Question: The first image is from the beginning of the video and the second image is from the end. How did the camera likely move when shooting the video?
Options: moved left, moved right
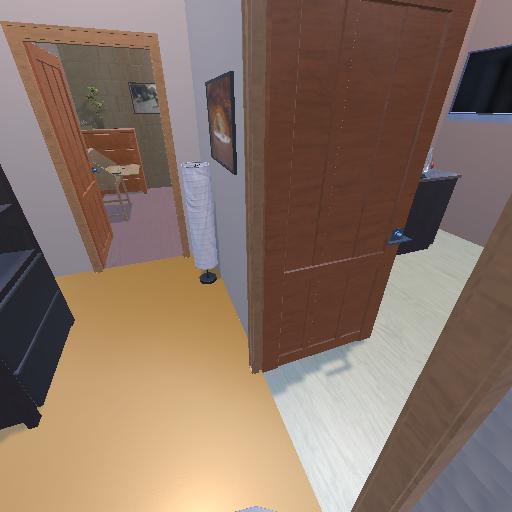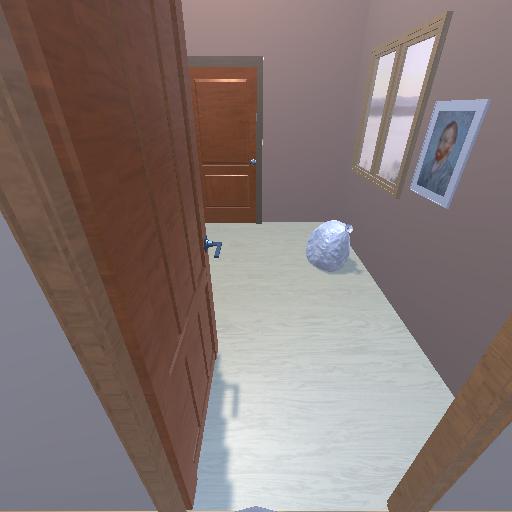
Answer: moved left